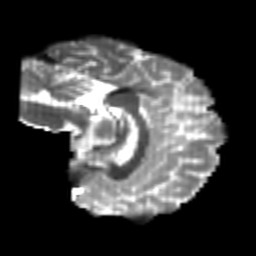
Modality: T2w
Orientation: sagittal
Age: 24
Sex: male
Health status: healthy
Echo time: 0.074 s